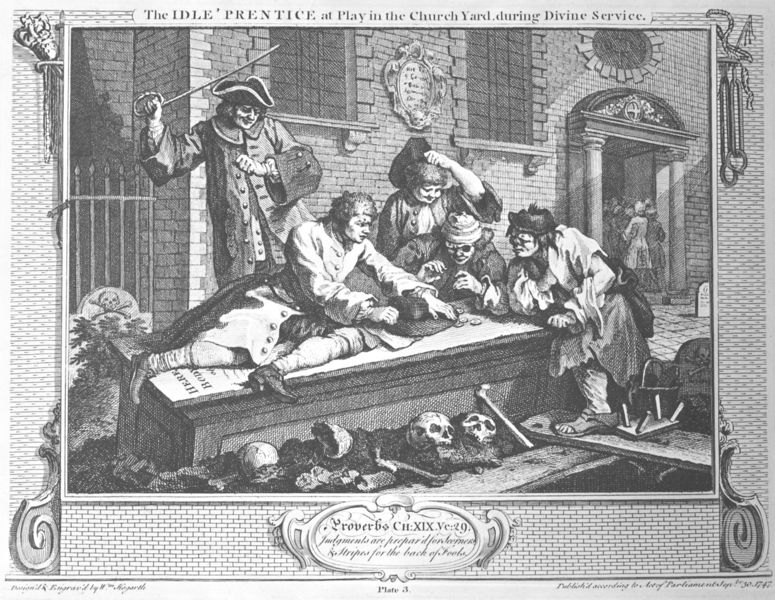
Titel: Industry and Idleness
Künstler: William Hogarth
Schlagwörter: weiß, menschen, sitzen, fenster, hut, männer, schwarz, säulen, tisch, tür, zeichnung, haus, zaun, rahmen, schädel, tod, gitter, kirche, england, schrift, liegen, spieler, hocker, karikatur, inschrift, schauspiel, spiel, lumpen, buch, geld, druck, radierung, stich, schwert, beschriftung, degen, dreispitz, skelett, totenkopf, sarg, gefängnis, grab, bettler, kupferstich, totenschädel, münzen, grabstein, gebeine, laster, gelf, todsünden